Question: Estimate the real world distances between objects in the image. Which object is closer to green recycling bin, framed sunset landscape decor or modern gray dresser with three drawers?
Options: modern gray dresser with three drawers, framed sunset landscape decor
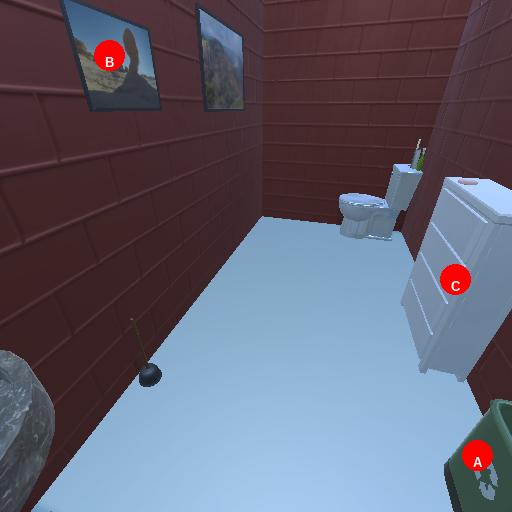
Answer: modern gray dresser with three drawers